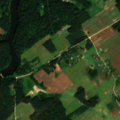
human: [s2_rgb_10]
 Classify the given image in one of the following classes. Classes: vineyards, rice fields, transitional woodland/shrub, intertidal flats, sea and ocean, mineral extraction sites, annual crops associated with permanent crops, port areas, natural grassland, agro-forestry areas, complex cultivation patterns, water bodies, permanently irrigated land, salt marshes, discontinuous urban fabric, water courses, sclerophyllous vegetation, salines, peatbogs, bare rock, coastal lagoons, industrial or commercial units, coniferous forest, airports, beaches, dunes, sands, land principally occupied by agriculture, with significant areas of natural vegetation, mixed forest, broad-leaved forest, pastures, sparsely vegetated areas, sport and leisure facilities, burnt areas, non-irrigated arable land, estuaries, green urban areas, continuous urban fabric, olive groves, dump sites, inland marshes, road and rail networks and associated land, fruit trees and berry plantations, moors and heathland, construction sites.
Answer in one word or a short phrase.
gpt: non-irrigated arable land, complex cultivation patterns, land principally occupied by agriculture, with significant areas of natural vegetation, coniferous forest, mixed forest, water bodies